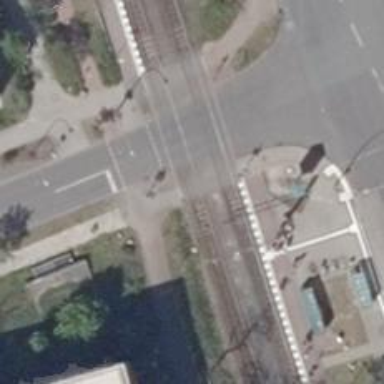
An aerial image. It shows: Tram crossing with traffic signals.